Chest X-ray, AP view. Patient: 47 years old, sex F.
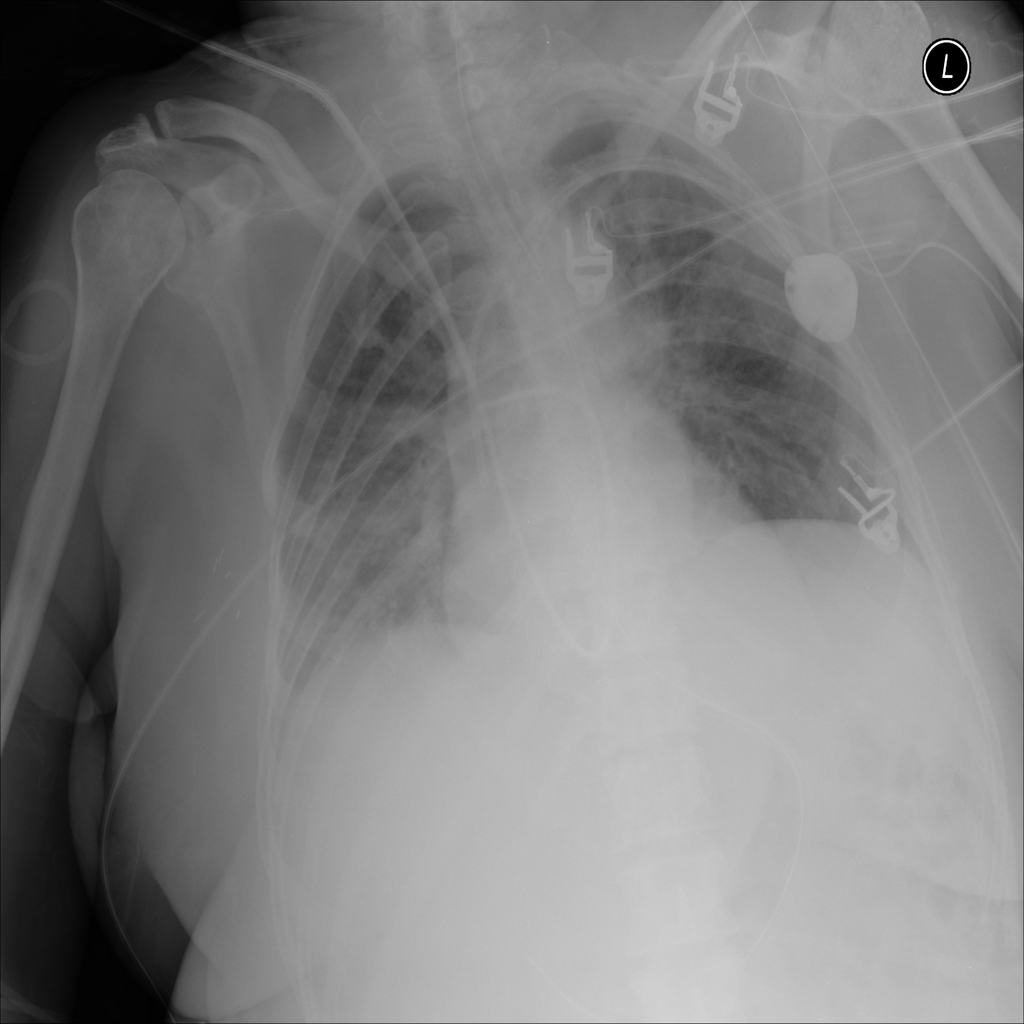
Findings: Infiltration